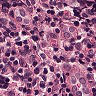
Metastatic tissue present: no